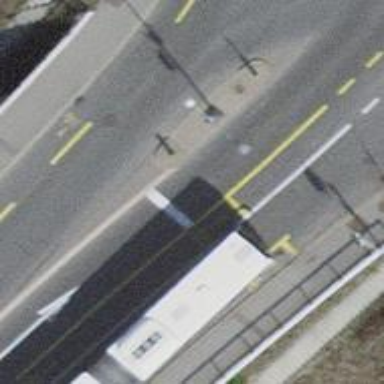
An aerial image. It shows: Primary highway bridge with asphalt surface. It has sidewalks on both sides and designated lanes for cyclists.